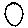
Label: circle